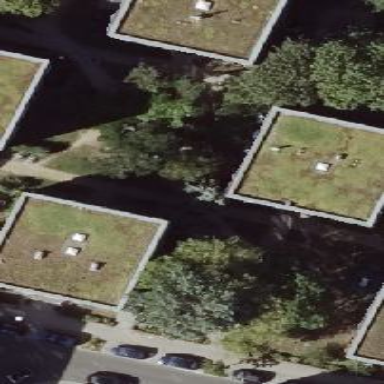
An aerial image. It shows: Building with apartments and flat roof.